Question:
Good morning everyone.
Please I do have a problem that I have not been able to solve for quite some time now.( <URL>
I have a column of data containing two set of values (1 and 2). .
I need to run two separate regressions each using either Pp or Pt ( . **My question is How do I separte them or group them into these two categories 1= Pp and 2 = Pt so that i could clearly identitify and group them.
<URL>
Thank you very much for your kind help.
Best
Ludovic
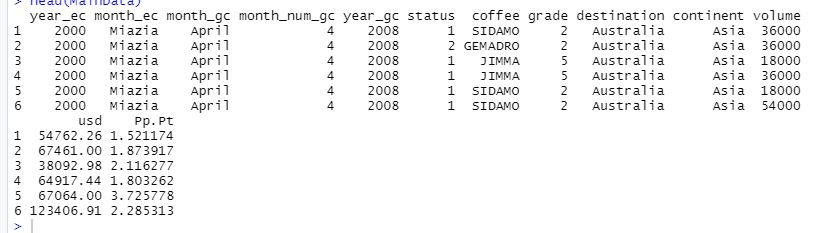
Answer: this approach can fix your issue
'''
yourdata %>%
mutate(classofyourcolumn=ifelse(columntosplit<quantile(columntosplit,0.5),1,0))
'''